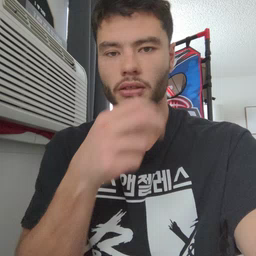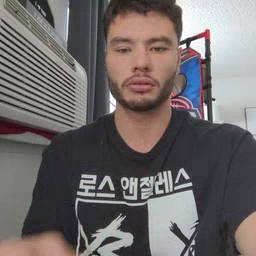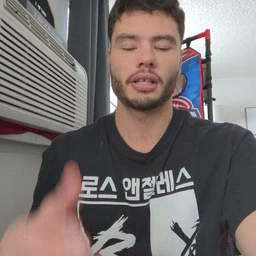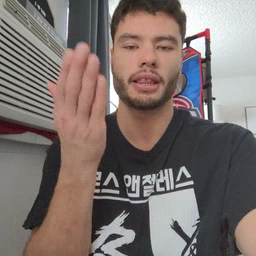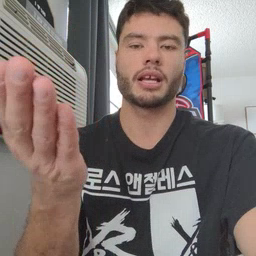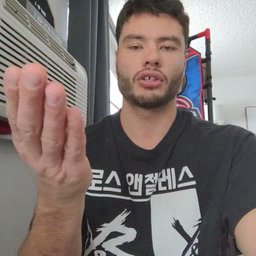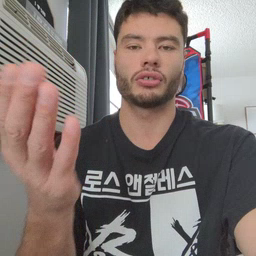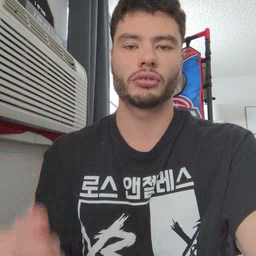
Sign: there